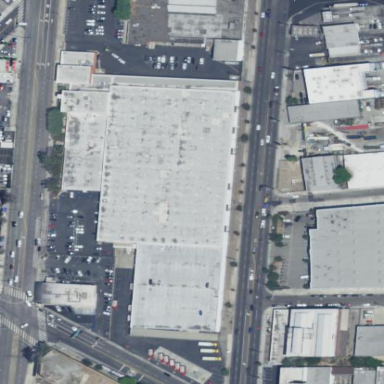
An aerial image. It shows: Warehouse building.